Question: I use <URL>;'
'''
Uncaught TypeError: Cannot read property '0' of undefined
'''
<URL>
'''
<body><div id="example"></div><body>
'''
'''
var dataInJson = [
{
"data" : {
"name" : "b1",
"street": "s1",
"city": "c1",
"departments": 10,
"offices": 15
},
"kids" : [
{
"data": {
"department" : "HR",
"supervisor" : "Isidor Bristol",
"floor" : 1,
"employees": 15
},
"kids" : [
{
"data": {
"name" : "Klement Nikodemos",
"phone" : "+938462",
"hire_date" : "January 1, 2010",
"id": 3456
},
"kids" : [ ]
},
{
"data": {
"name" : "Madhava Helmuth",
"phone" : "+348902",
"hire_date" : "May 23, 2002",
"id": 1234
},
"kids" : [ ]
},
{
"data": {
"name" : "Andria Jesse",
"phone" : "456123",
"hire_date" : "October 23, 2011",
"id": 9821
},
"kids" : [ ]
}
]
},
{
"data": {
"department" : "development",
"supervisor" : "Jim Linwood",
"floor" : 2,
"employees": 18
},
"kids" : [
{
"data": {
"name" : "Origenes Maxwell",
"phone" : "345892",
"hire_date" : "February 1, 2004",
"id": 6234
},
"kids" : [ ]
}
]
},
{
"data": {
"department" : "testing",
"supervisor" : "Zekeriya Seok",
"floor" : 4,
"employees": 11
},
"kids" : []
}
]
},
{
"data" : {
"name" : "b2",
"street": "s10",
"city": "c2",
"departments": 3,
"offices": 10
},
"kids" : [
{
"data": {
"department" : "development",
"supervisor" : "Gallagher Howie",
"floor" : 8,
"employees": 24
},
"kids" : [
{
"data": {
"name" : "Wat Dakota"
},
"kids" : [ ]
}
]
},
{
"data": {
"department" : "testing",
"supervisor" : "Shirley Gayle",
"floor" : 4,
"employees": 11
},
"kids" : []
}
]
},
{
"data" : {
"name" : "b3",
"street": "s3",
"city": "c3",
"departments": 2,
"offices": 1
},
"kids" : [
{
"data": {
"department" : "development"
},
"kids" : [
{
"data": {
"name" : "Wat Dakota"
},
"kids" : [ ]
}
]
},
{
}
]
},
{
"data" : {
"name" : "b4",
"city": "c4"
},
"kids" : []
}
];
function buildTable(idOfTableParentElement, tableDataInJson){
var deepCopyOfData = JSON.parse(JSON.stringify(tableDataInJson));
var countRowOccurence = (idOfTableParentElement.match(/row/g) || []).length;
var table_id = 0;
var tableIdString = "";
if (countRowOccurence > 0){
var rowIds = new Array();
var copyIdOfTableParentElement = idOfTableParentElement
for (var i = countRowOccurence; i > 0; i--){
var firstIndexOfTabPosition = copyIdOfTableParentElement.indexOf("tab_") + "tab_".length;
copyIdOfTableParentElement = copyIdOfTableParentElement.substring(firstIndexOfTabPosition, copyIdOfTableParentElement.length);
var rowPosition = copyIdOfTableParentElement.indexOf("row_") + "row_".length;
copyIdOfTableParentElement = copyIdOfTableParentElement.substring(rowPosition, copyIdOfTableParentElement.length);
var rowId = "";
if (copyIdOfTableParentElement.indexOf("tab_") != -1)
rowId = copyIdOfTableParentElement.substring(0, copyIdOfTableParentElement.indexOf("tab_"));
else
rowId = copyIdOfTableParentElement.substring(0, copyIdOfTableParentElement.length);
rowIds.push(parseInt(rowId));
}
rowIds.forEach(function(hierarchyPosition) {
deepCopyOfData = JSON.parse(JSON.stringify(deepCopyOfData[hierarchyPosition].kids));
});
table_id = idOfTableParentElement;
tableIdString = idOfTableParentElement + "_tab_" + countRowOccurence.toString();
} else {
tableIdString = "tab_" + countRowOccurence.toString();
}
var tableInHtml = "<table id="" + tableIdString + "">";
tableInHtml += buildTableContent(tableIdString, deepCopyOfData);
tableInHtml += "</table>";
var a = $('#exampleTable tbody tr');
return tableInHtml;
}
function buildTableContent(tableIdString, tableDataInJson){
// find data with max number of proerties
var positionOfDataWithMaxProperties = 0;
var maxNumberOfProperties = 0;
for (var i = 0; i < tableDataInJson.length; i++) {
if (typeof(tableDataInJson[i].data) !== 'undefined'){
if (Object.keys(tableDataInJson[i].data).length > maxNumberOfProperties){
maxNumberOfProperties = Object.keys(tableDataInJson[i].data).length;
positionOfDataWithMaxProperties = i;
}
}
}
// create array of properties
var properties = new Array();
Object.keys(tableDataInJson[positionOfDataWithMaxProperties].data).forEach(function (key) {
properties.push(key);
});
// create header of table
var TableMainHeader = "<thead><tr>";
for (var i = 0; i < tableDataInJson.length; i++) {
if (typeof(tableDataInJson[i].kids) !== 'undefined' && tableDataInJson[i].kids.length > 0){
TableMainHeader += "<th></th>";
break;
}
}
properties.forEach(function (property) {
TableMainHeader += "<th>" + property + "</th>";
});
TableMainHeader += "</tr></thead>";
// create body of table
var TableMainBody = "<tbody>";
for (var i = 0; i < tableDataInJson.length; i++) {
if (typeof(tableDataInJson[i].data) !== 'undefined'){
TableMainBody += "<tr id="" + tableIdString + "_row_" + parseInt(i) + "" >";
if (TableMainHeader.indexOf("<th></th>") != -1){
if (tableDataInJson[i].kids.length > 0)
TableMainBody += "<td><img src="http://blog.picol.org/wp-content/themes/icon_blog/images/css_images/arrow_right_16.png"></td>";
else
TableMainBody += "<td></td>";
}
properties.forEach(function (property) {
if (Object.keys(tableDataInJson[i].data).indexOf(property) === -1)
TableMainBody += "<td></td>";
else
TableMainBody += "<td>" + tableDataInJson[i].data[property] + "</td>";
});
TableMainBody += "</tr>";
}
};
TableMainBody += "</tbody>";
return TableMainHeader + TableMainBody;
}
//Run On HTML Build
$(document).ready(function () {
var divElement = $("#example").append(buildTable("example", dataInJson));
var tables = new Array();
//Initialse DataTables, with no sorting on the 'details' column
var table = divElement.children().first().dataTable({
"bPaginate": false,
"bLengthChange": false,
"bFilter": false,
"bSort": false,
"bInfo": false,
"bAutoWidth": false,
});
tables.push([divElement.children().first().children().first().attr("id"), table]);
$(document).on('click', '#example tbody tr' , function() {
var parentTable = new Object();
var parentTableId = $(this).parent().parent().attr("id");
if (tables.some(function(a){return a[0] === parentTableId})){
for (var i = 0; i < tables.length; i++){
if (tables[i][0] === $(this).parent().parent().attr("id")){
parentTable = tables[i][4];
break;
}
};
}
if (parentTable.fnIsOpen($(this))) {
/* This row is already open - close it */
parentTable.fnClose($(this));
}
else {
if ($(this).children().first().children().first().is("img")){
/* Open this row */
var tableInString = buildTable($(this).attr("id"), dataInJson);
var tableAsJQueryNode = $('<div/>').html(tableInString).contents();
parentTable.fnOpen(this, tableAsJQueryNode, 'details');
var newtable = $(tableAsJQueryNode.attr("id")).dataTable({
"bPaginate": false,
"bLengthChange": false,
"bFilter": false,
"bSort": false,
"bInfo": false,
"bAutoWidth": false
});
if (tables.some(function(a){return a[0] !== tableAsJQueryNode.attr("id")})){
tables.push([tableAsJQueryNode.attr("id"), newtable]);
}
}
}
});
});
'''
I found a <URL> with the same problem, but there is no solution.
If you click on row in nested table, you get the error:

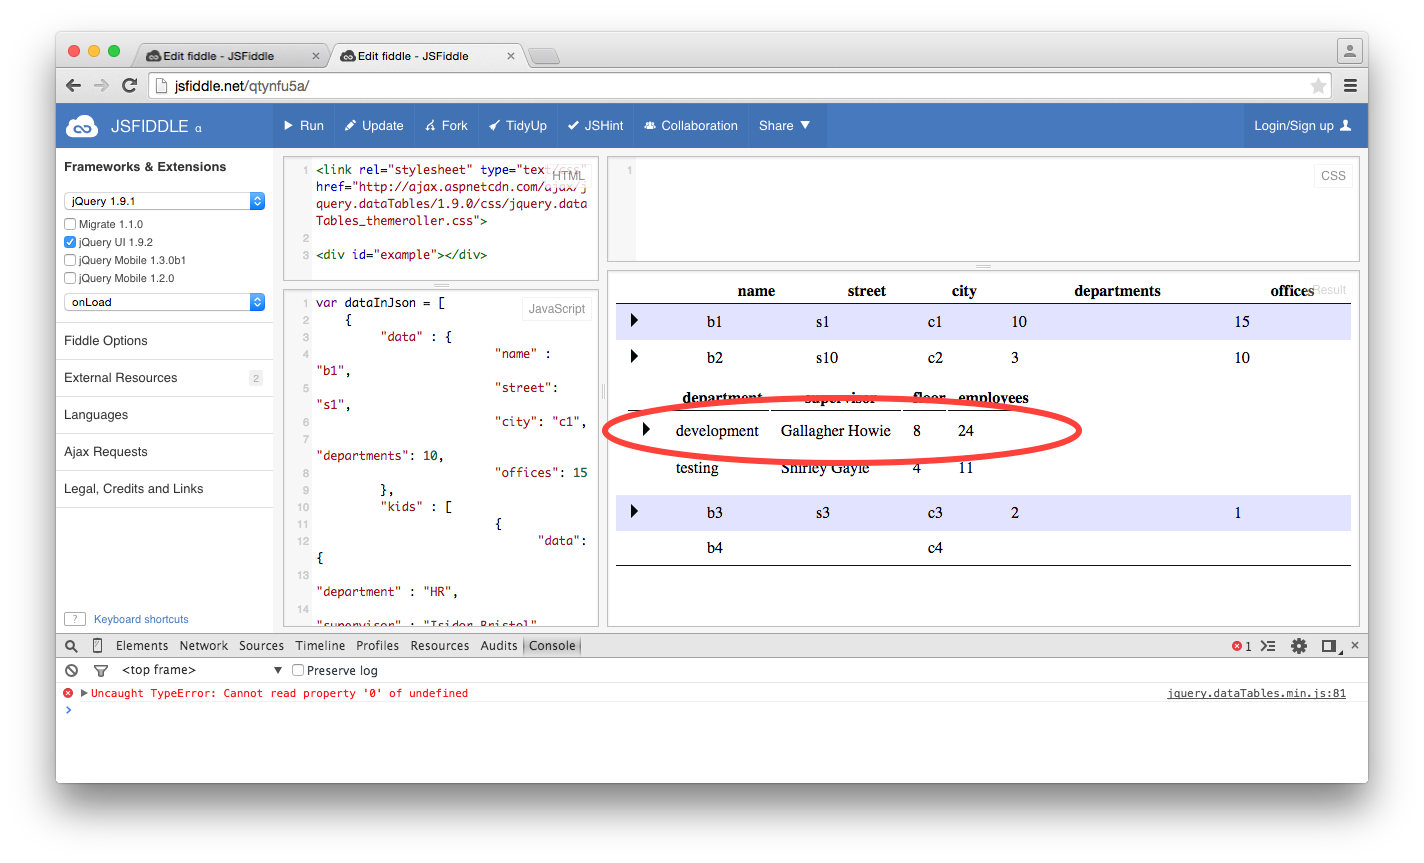
Answer: There is an error in your code, line #316 should be:
'''
var newtable = $('#' + tableAsJQueryNode.attr("id")).dataTable({
'''
See <URL> for demonstration.
NOTE: Your code needs some optimization as well, but this is irrelevant to your question.